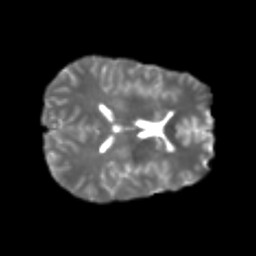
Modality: T2w
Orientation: axial
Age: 24
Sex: male
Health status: healthy
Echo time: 0.074 s